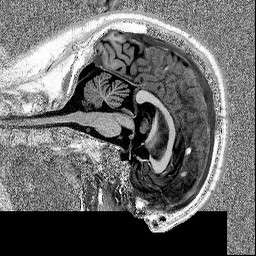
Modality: MP2RAGE
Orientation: sagittal
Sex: male